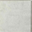
Piece: xx